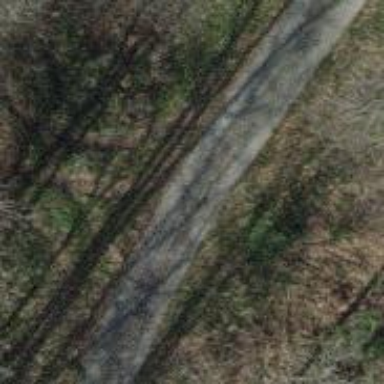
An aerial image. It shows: Well-maintained track road of grade 1.